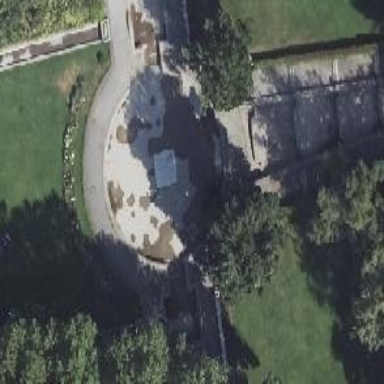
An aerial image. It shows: Fountain.